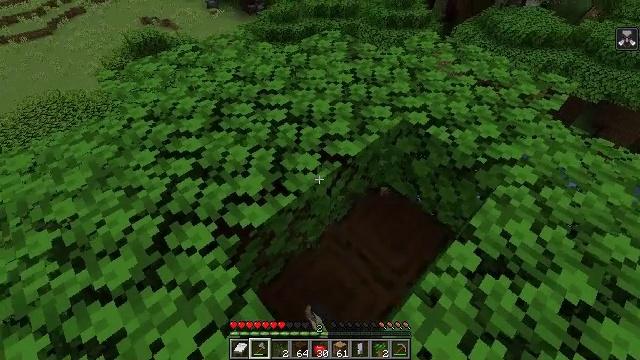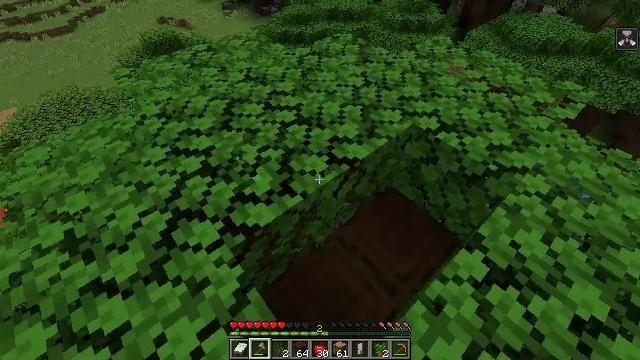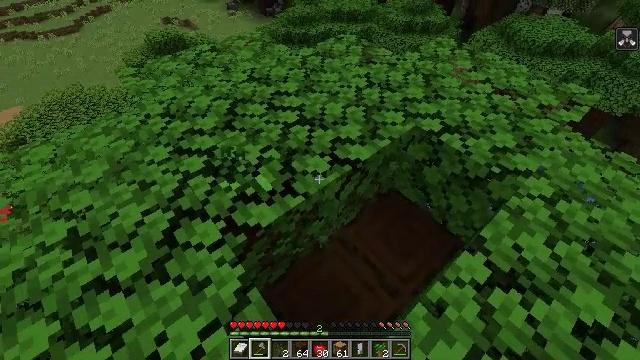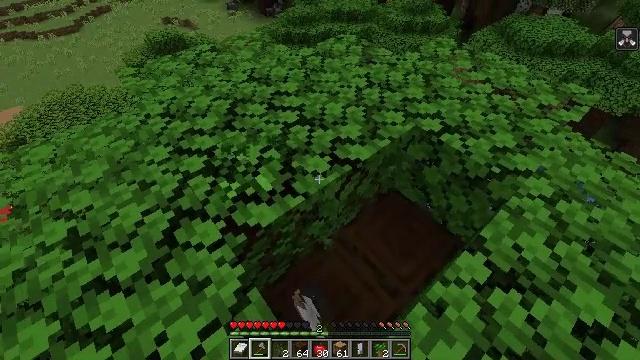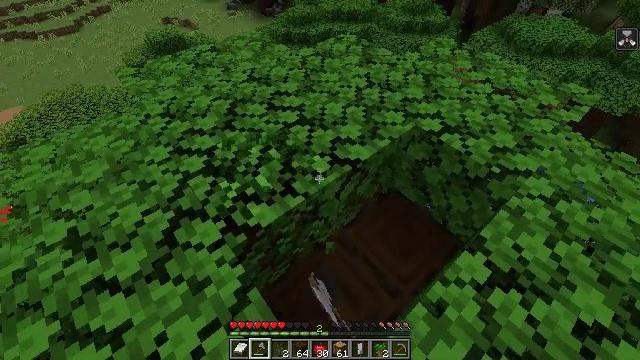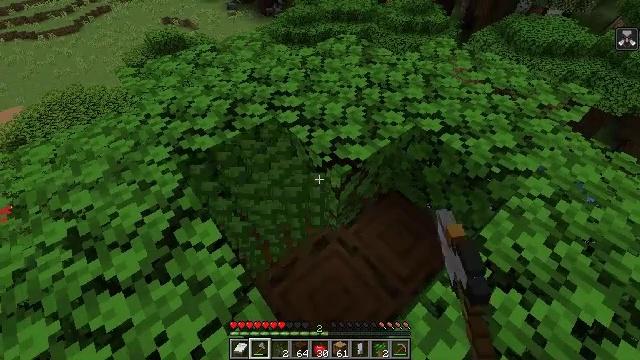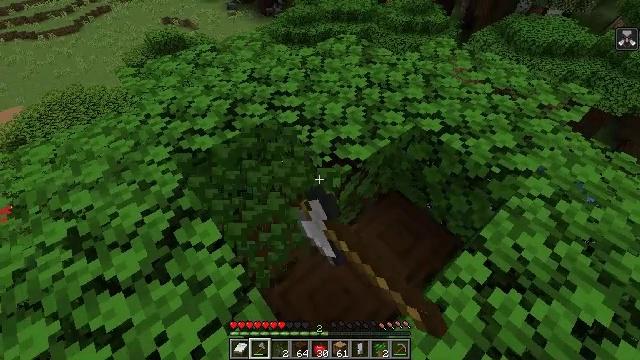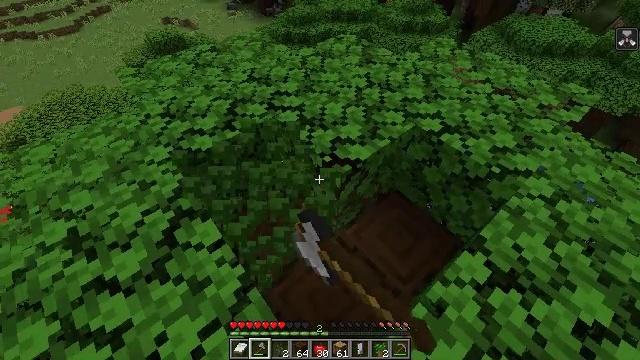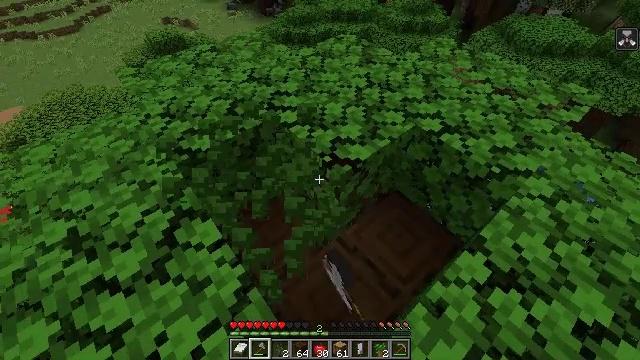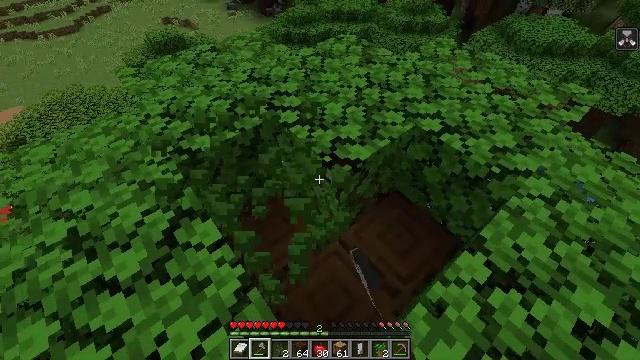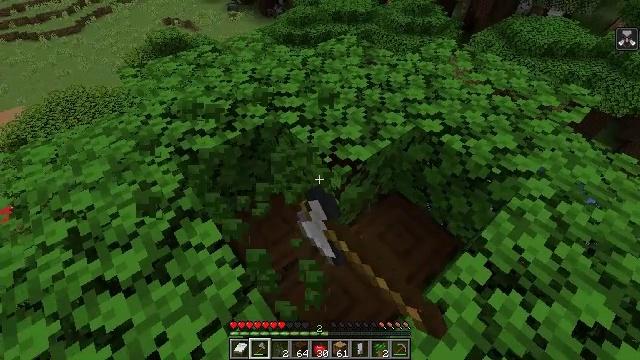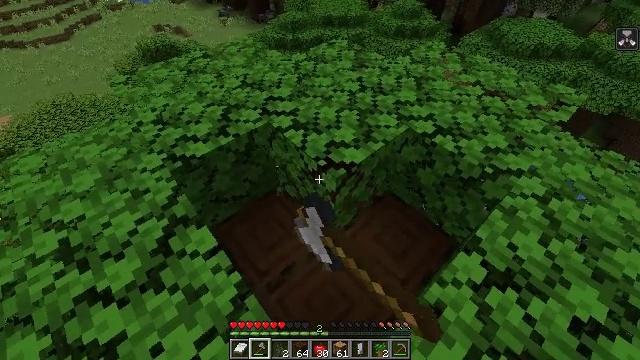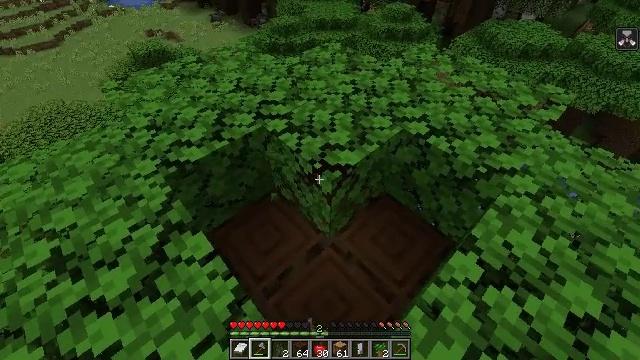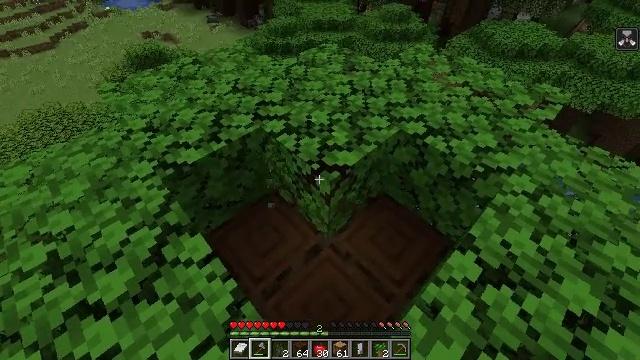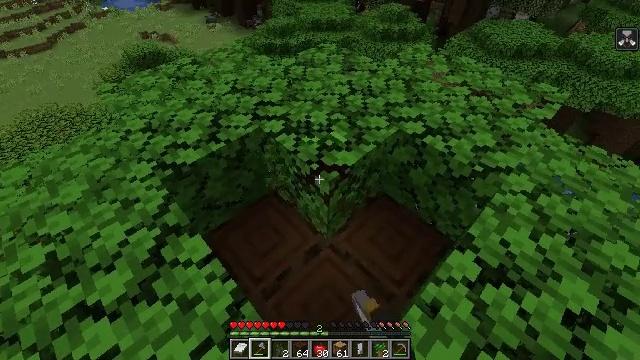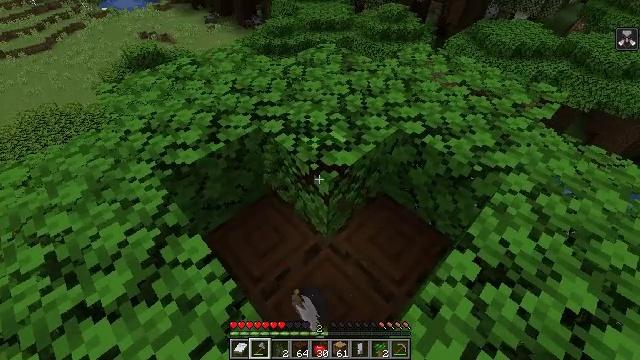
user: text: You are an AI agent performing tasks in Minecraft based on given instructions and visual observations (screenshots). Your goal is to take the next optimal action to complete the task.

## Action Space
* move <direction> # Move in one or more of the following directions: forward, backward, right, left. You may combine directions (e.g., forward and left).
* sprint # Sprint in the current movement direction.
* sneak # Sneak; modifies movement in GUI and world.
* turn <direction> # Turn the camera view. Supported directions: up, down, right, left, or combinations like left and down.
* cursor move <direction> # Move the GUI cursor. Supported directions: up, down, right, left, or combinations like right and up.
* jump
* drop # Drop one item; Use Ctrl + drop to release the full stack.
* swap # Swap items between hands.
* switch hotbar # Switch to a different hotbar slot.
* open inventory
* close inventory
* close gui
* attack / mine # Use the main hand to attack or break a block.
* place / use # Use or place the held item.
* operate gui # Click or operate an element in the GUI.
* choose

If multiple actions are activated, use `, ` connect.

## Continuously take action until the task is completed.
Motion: motion action
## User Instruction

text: Mine dark oak leaves from the tree.
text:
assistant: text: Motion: turn left, attack / mine
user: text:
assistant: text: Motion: attack / mine
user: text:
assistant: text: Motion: attack / mine
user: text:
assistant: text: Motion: attack / mine
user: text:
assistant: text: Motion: attack / mine
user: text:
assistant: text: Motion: attack / mine
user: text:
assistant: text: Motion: attack / mine
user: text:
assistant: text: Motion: attack / mine
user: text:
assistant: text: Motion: attack / mine
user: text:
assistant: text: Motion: attack / mine
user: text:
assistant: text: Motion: turn right, attack / mine
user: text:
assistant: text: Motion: turn right, attack / mine
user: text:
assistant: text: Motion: attack / mine
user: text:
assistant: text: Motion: attack / mine
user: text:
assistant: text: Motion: attack / mine
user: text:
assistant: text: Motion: attack / mine
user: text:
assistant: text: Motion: attack / mine
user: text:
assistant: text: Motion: attack / mine
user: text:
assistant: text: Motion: attack / mine
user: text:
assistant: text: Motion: attack / mine
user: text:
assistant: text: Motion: move forward, attack / mine
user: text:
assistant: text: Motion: attack / mine